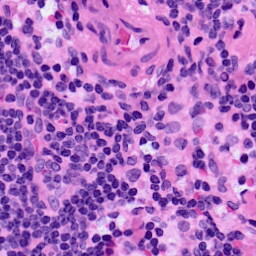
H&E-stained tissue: LymphNode